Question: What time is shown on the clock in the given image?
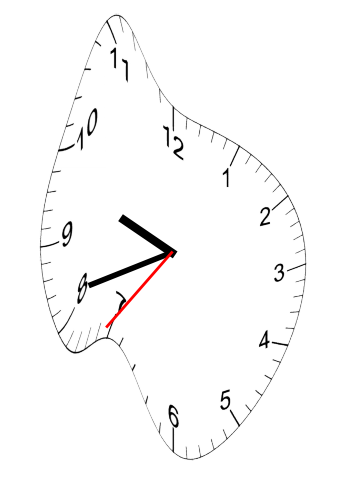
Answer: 09:41:36